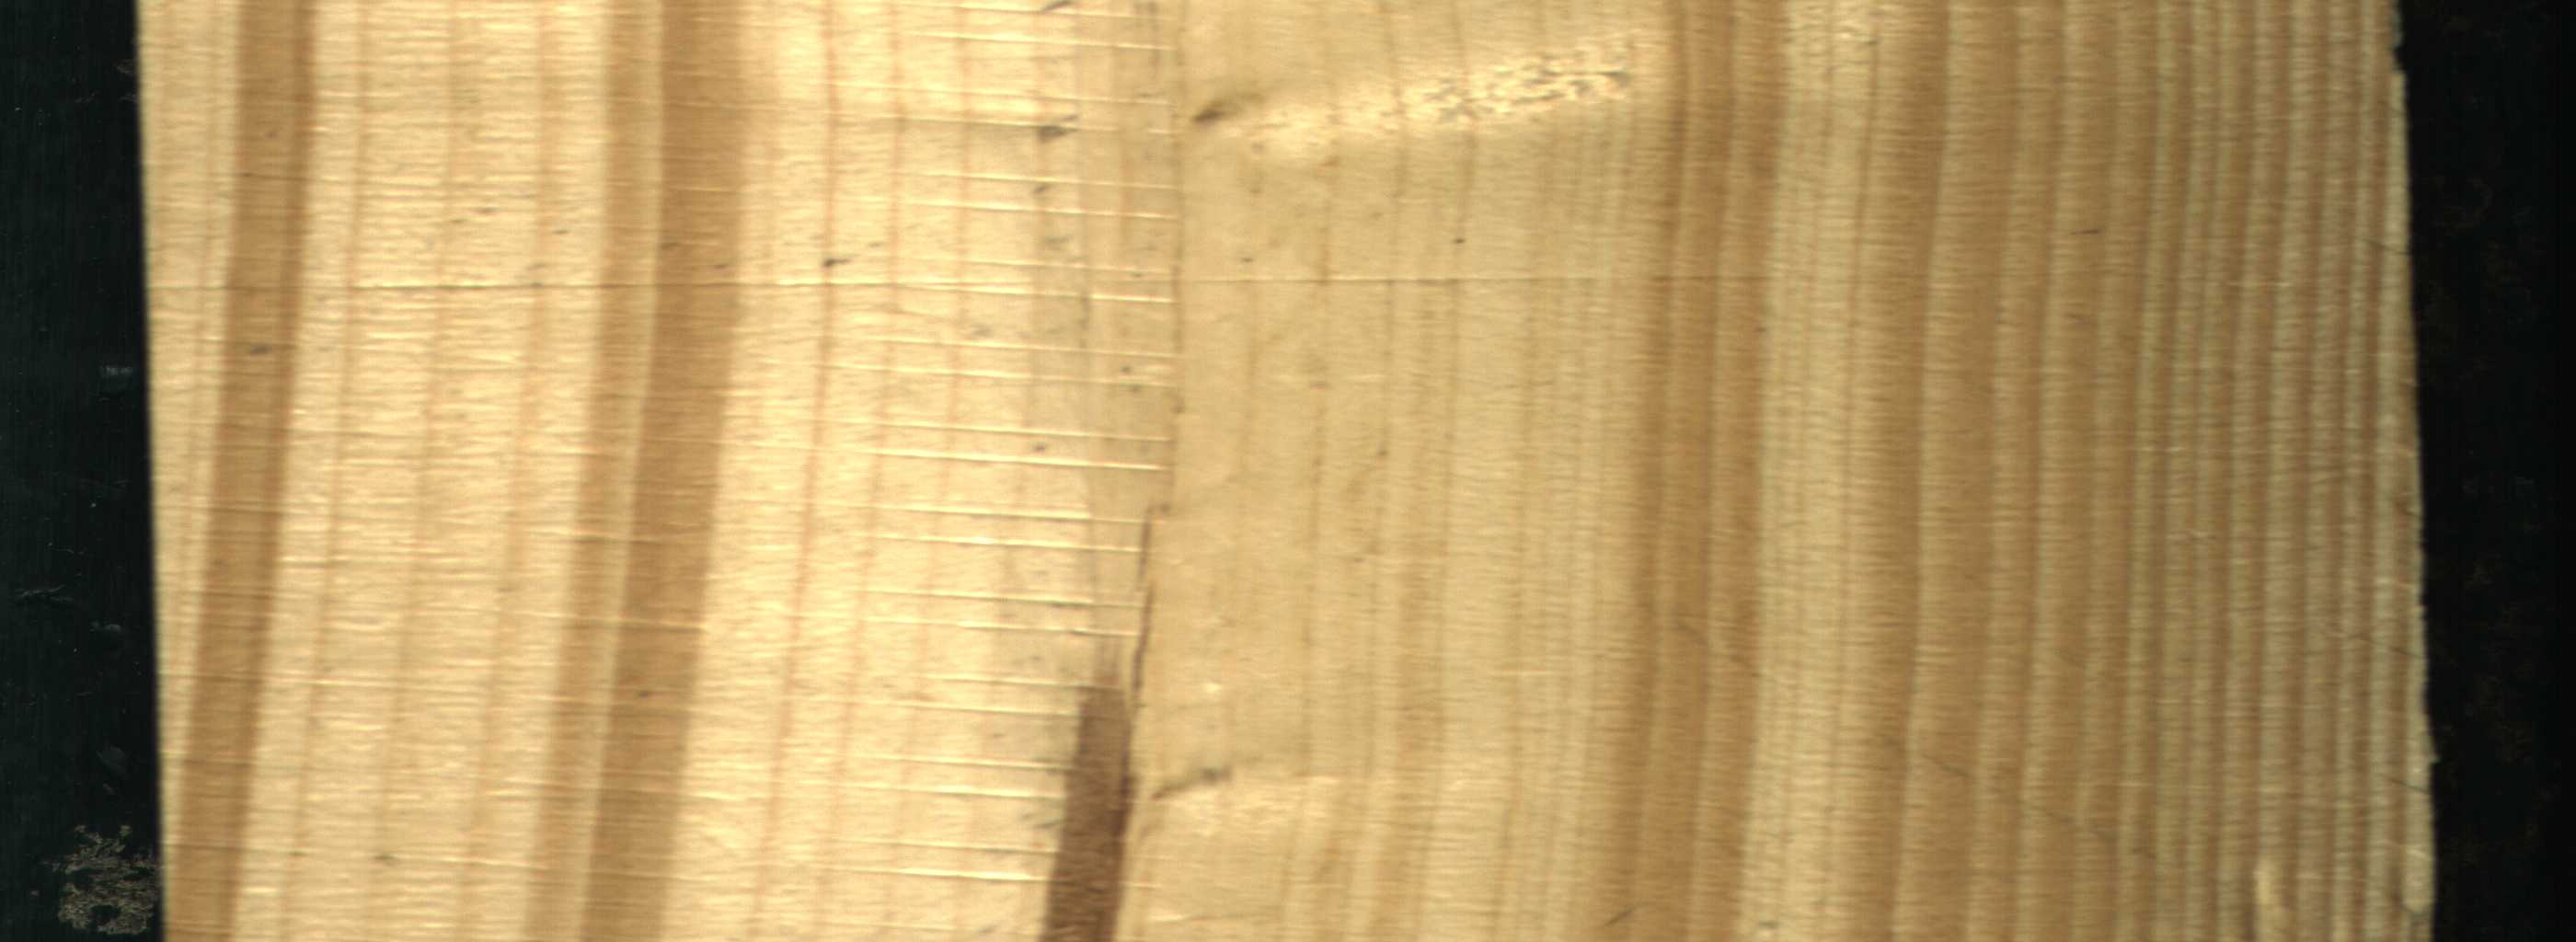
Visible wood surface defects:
Marrow
Quartzity
Quartzity
Crack